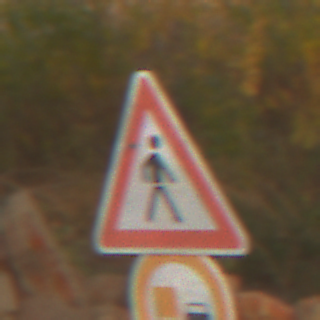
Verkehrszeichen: FussgaengerLinks
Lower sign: UeberholverbotKraftfahrzeuge
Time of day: SunriseSunset
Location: Roofed (Suburban)
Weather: Clear
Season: NotSpecified
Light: Natural